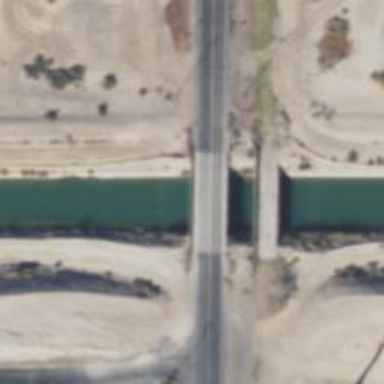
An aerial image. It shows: Tertiary road on aqueduct bridge.